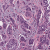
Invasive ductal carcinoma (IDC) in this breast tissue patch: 1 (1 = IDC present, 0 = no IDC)